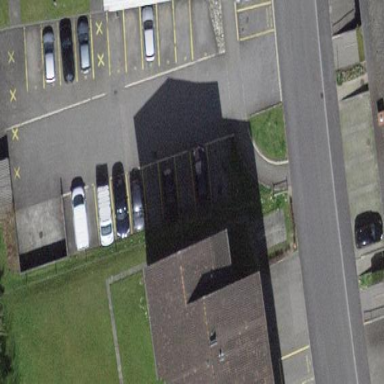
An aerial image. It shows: Parking area with surface.